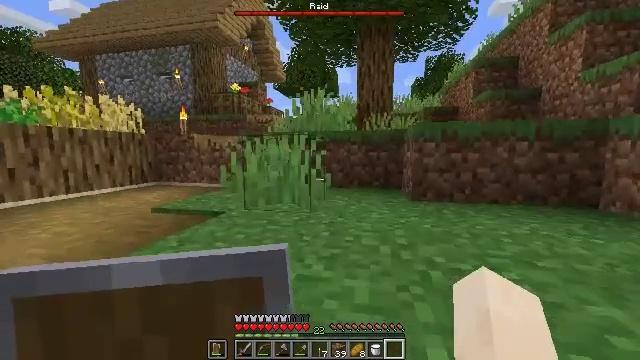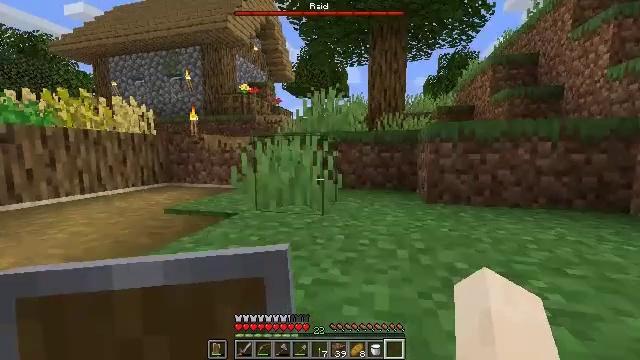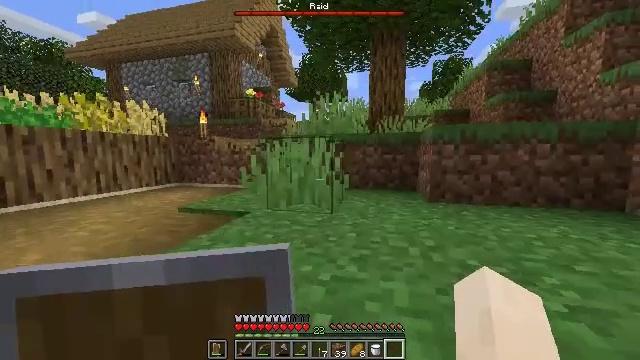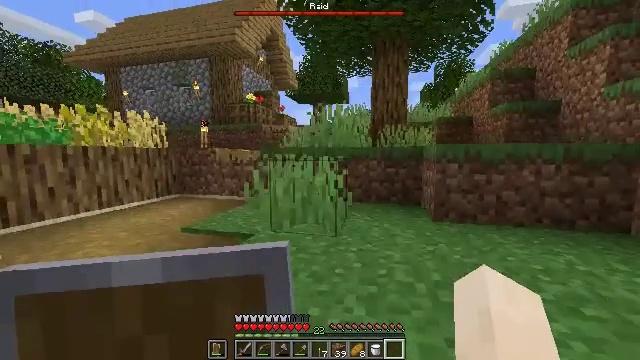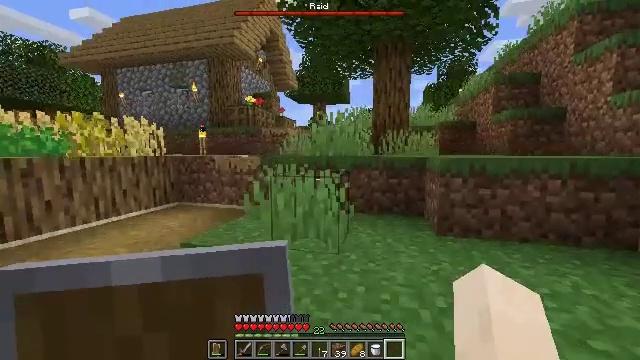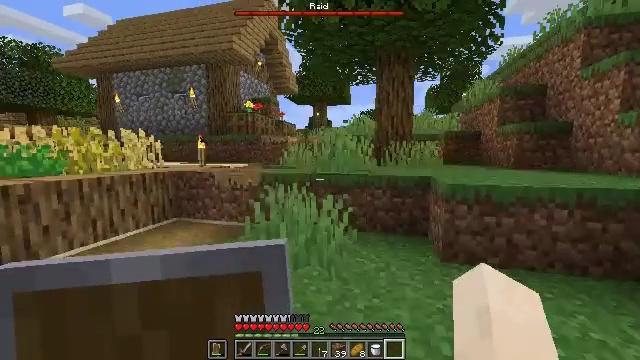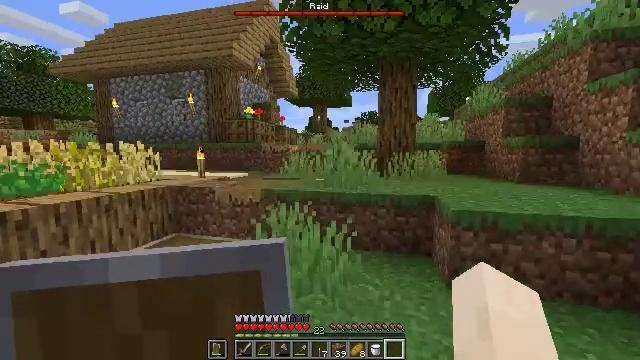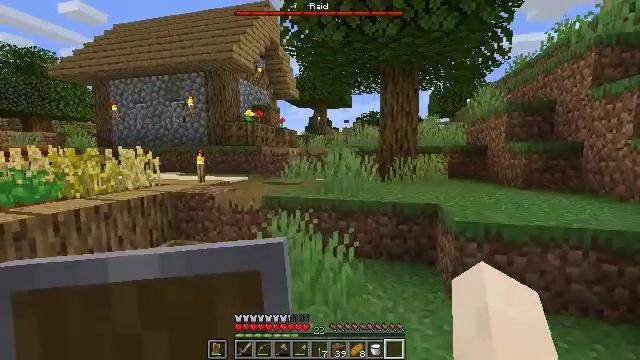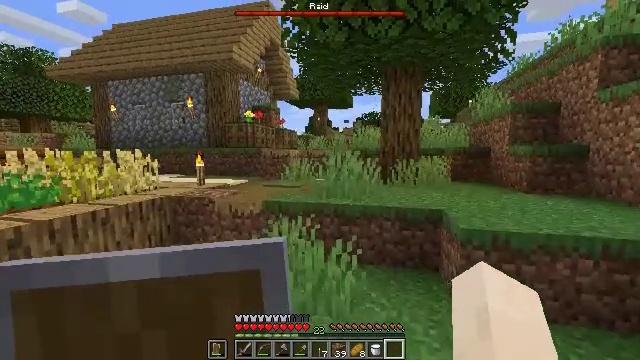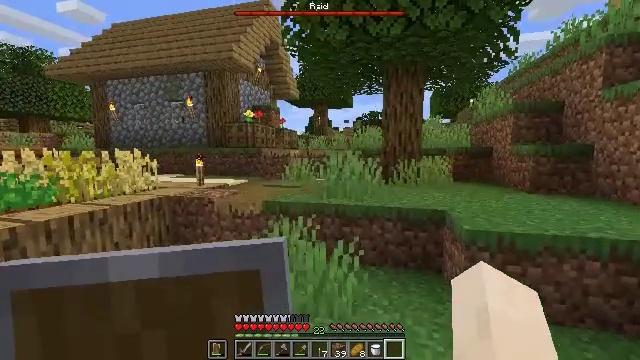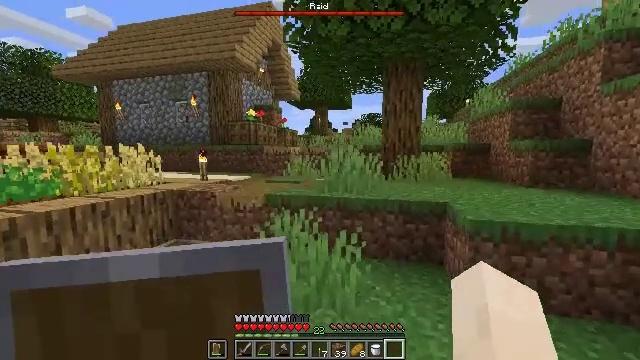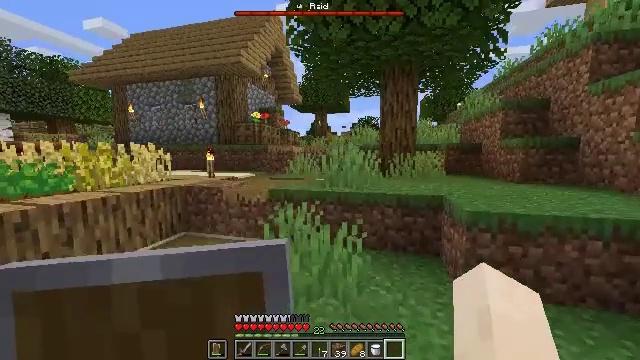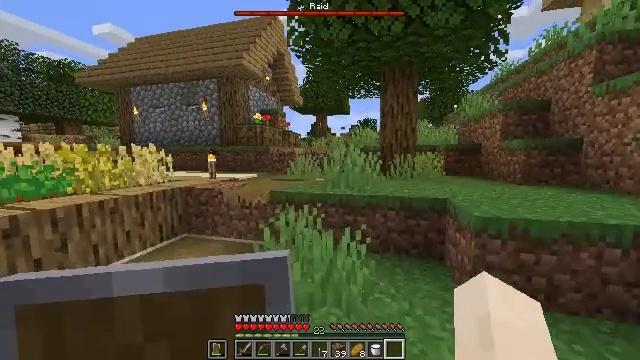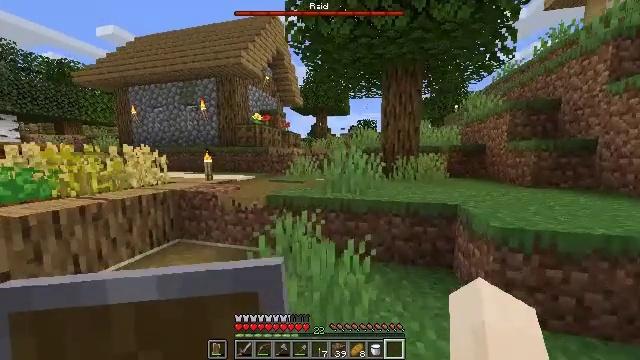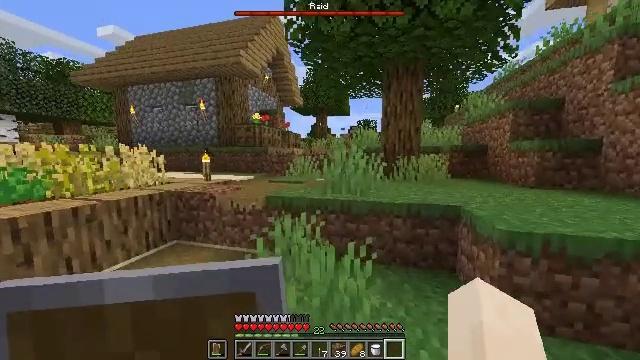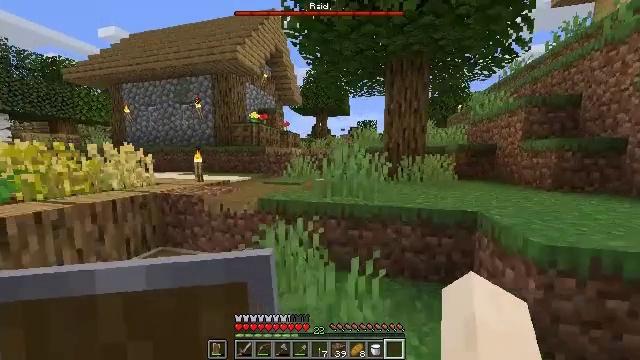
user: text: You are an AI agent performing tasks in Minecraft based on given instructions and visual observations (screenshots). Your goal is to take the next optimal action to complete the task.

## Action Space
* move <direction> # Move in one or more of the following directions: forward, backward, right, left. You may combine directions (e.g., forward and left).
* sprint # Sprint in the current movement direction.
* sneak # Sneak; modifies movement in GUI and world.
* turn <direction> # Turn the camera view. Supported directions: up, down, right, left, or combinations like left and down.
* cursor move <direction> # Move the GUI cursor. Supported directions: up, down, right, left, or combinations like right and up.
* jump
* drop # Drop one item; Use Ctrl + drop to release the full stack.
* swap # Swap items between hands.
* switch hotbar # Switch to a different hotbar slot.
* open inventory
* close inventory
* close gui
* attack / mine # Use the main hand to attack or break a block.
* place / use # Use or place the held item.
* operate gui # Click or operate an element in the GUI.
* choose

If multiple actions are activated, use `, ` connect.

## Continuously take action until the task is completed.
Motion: motion action
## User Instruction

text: Attack the oak fence to collect it.
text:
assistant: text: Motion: move forward, turn left
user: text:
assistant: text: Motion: move forward
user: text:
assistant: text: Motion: move forward, jump
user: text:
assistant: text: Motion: move forward, jump
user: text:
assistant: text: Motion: move forward, jump
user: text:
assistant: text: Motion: move forward
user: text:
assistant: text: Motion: move forward
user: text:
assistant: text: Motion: move forward
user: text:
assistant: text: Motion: move forward, sprint
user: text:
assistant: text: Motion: move forward, sprint
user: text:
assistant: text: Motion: move forward, sprint
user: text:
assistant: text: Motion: move forward, sprint
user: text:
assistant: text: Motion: move forward, sprint
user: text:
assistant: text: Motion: move forward
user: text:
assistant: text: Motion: move forward
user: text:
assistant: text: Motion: move forward
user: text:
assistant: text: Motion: move forward
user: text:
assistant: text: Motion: move forward
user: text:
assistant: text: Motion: move forward
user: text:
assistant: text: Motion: move forward
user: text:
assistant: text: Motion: move forward, jump
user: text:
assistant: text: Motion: move forward, jump
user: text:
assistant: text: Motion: move forward, jump
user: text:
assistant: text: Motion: move forward
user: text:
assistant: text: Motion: move forward
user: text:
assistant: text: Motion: move forward
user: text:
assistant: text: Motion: move forward
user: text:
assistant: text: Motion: move forward
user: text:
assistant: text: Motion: move forward
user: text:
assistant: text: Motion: move forward